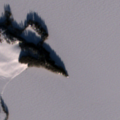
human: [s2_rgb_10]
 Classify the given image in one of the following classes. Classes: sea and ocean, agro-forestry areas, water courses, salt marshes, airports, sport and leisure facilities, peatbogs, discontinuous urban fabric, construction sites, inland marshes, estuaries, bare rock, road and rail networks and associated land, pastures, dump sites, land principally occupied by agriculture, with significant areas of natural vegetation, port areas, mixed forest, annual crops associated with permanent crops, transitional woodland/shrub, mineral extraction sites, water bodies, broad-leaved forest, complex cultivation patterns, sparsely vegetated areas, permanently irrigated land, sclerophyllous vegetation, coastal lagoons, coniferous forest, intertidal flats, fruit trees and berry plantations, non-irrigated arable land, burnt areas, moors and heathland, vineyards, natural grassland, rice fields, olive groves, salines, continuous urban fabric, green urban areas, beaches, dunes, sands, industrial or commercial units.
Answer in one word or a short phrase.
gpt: non-irrigated arable land, land principally occupied by agriculture, with significant areas of natural vegetation, water bodies